Current action and preconditions to check: trajectory_clear

Your task: For each precondition in the list above, predict whether it will hold at this action.

Consider the current scene as observed from the mobile robot's camera, and analyze the predicted future states of all dynamic agents (e.g., people, animals, vehicles, or any moving entities) within the NEXT SECOND.

IMPORTANT: Only answer "very likely" if you are absolutely certain—based on strong, clear evidence—that a dynamic agent will violate the precondition in the predicted future state. Do NOT answer "very likely" for unlikely, ambiguous, or low-probability risks.

Ask yourself for each precondition: Is there a high probability, with clear and convincing evidence, that the predicted future states of any dynamic agent will interfere with the predicted future state of the currently executing action within the NEXT SECOND, causing that precondition to fail?

Assess the risk level based on these predictions. Use "likely" or "very likely" if motions create a clear risk of interference.

Use "neutral" or "improbable" if agents are nearby but their predicted paths are clearly diverging or non-conflicting.

Failure Risk Categories: "very improbable", "improbable", "neutral", "likely", "very likely"

Answer Format: Output ONLY the probability_of_failure value from these categories: "very improbable", "improbable", "neutral", "likely", "very likely"

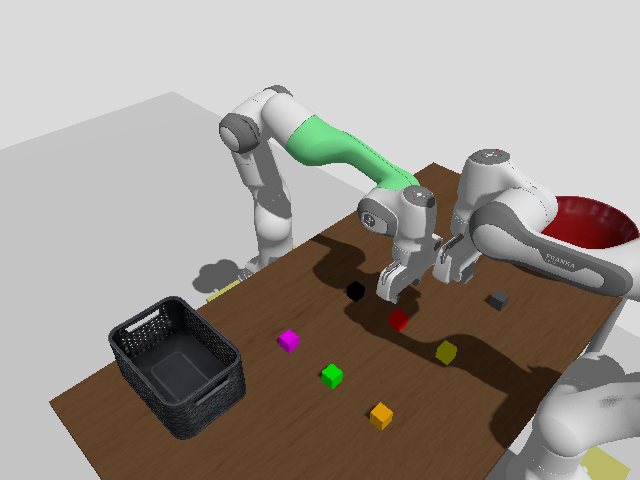

Answer: improbable